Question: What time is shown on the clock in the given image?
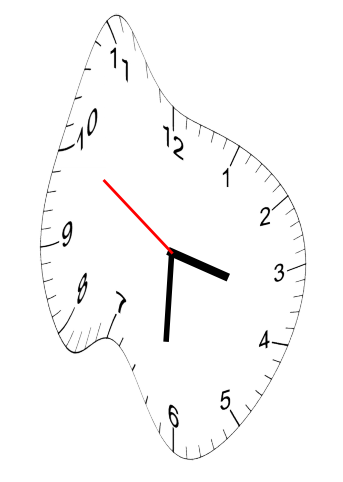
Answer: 03:30:50